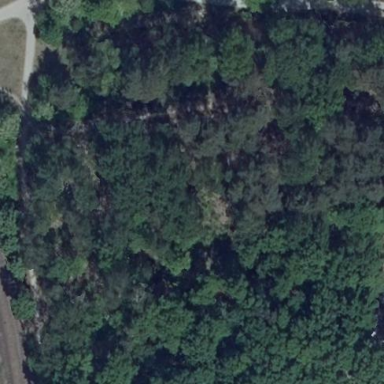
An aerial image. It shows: Mixed leaf-type forest area.